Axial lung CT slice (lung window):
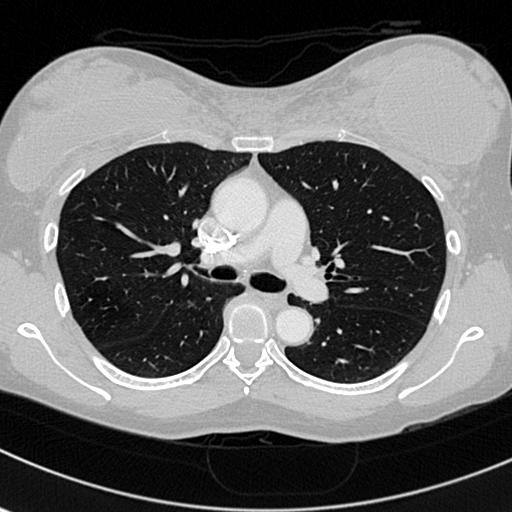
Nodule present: no